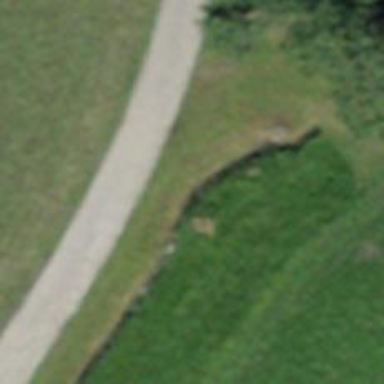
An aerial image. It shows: Ditch in the surroundings.